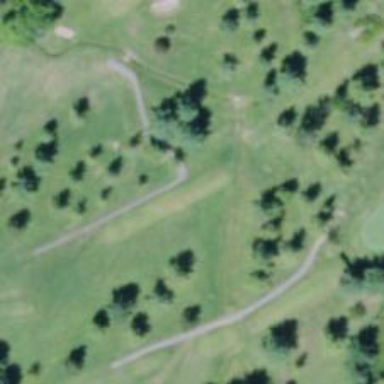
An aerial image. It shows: Golf tee on grassy land.